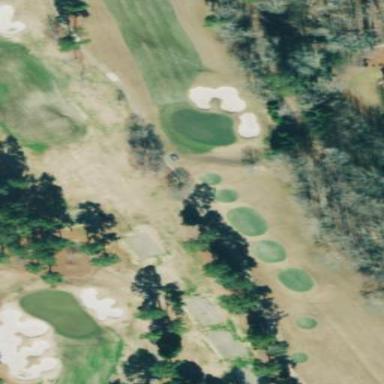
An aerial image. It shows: Rough area in golf course.